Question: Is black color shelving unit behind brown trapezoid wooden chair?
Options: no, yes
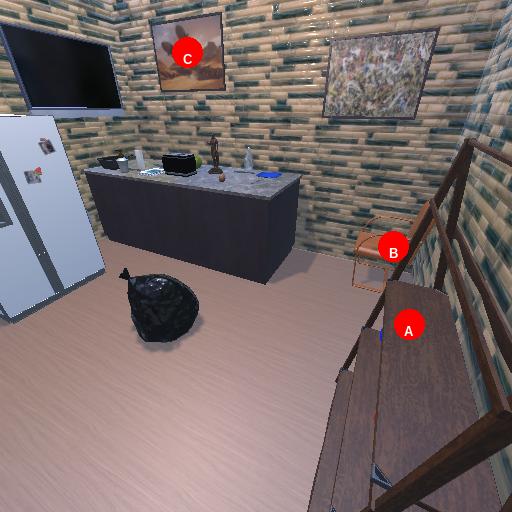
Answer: no